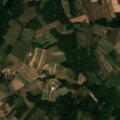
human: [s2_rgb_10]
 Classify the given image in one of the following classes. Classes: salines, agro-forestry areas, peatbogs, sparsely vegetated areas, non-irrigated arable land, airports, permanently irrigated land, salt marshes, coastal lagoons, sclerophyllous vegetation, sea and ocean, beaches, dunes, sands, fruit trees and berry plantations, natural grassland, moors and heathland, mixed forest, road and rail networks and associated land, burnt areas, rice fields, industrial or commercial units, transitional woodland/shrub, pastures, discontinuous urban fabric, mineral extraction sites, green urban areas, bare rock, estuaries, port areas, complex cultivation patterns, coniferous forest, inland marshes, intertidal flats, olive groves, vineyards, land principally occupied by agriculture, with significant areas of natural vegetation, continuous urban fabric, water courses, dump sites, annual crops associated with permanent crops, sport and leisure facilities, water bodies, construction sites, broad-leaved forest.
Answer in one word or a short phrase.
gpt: complex cultivation patterns, land principally occupied by agriculture, with significant areas of natural vegetation, broad-leaved forest